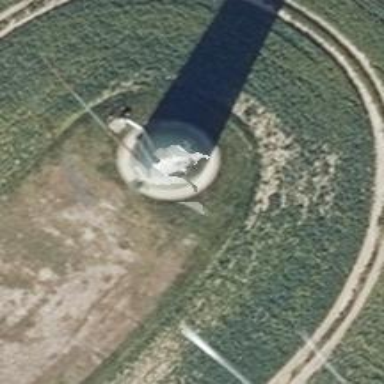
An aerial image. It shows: Wind generator powered by horizontal-axis wind turbine.